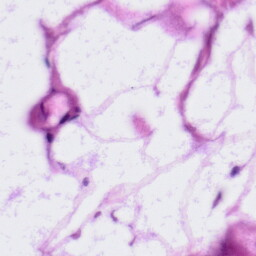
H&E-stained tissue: LymphNode